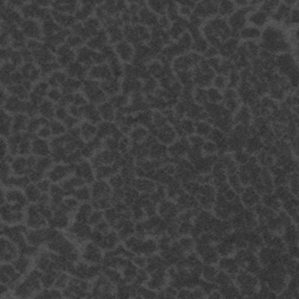
Label: frost